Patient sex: M
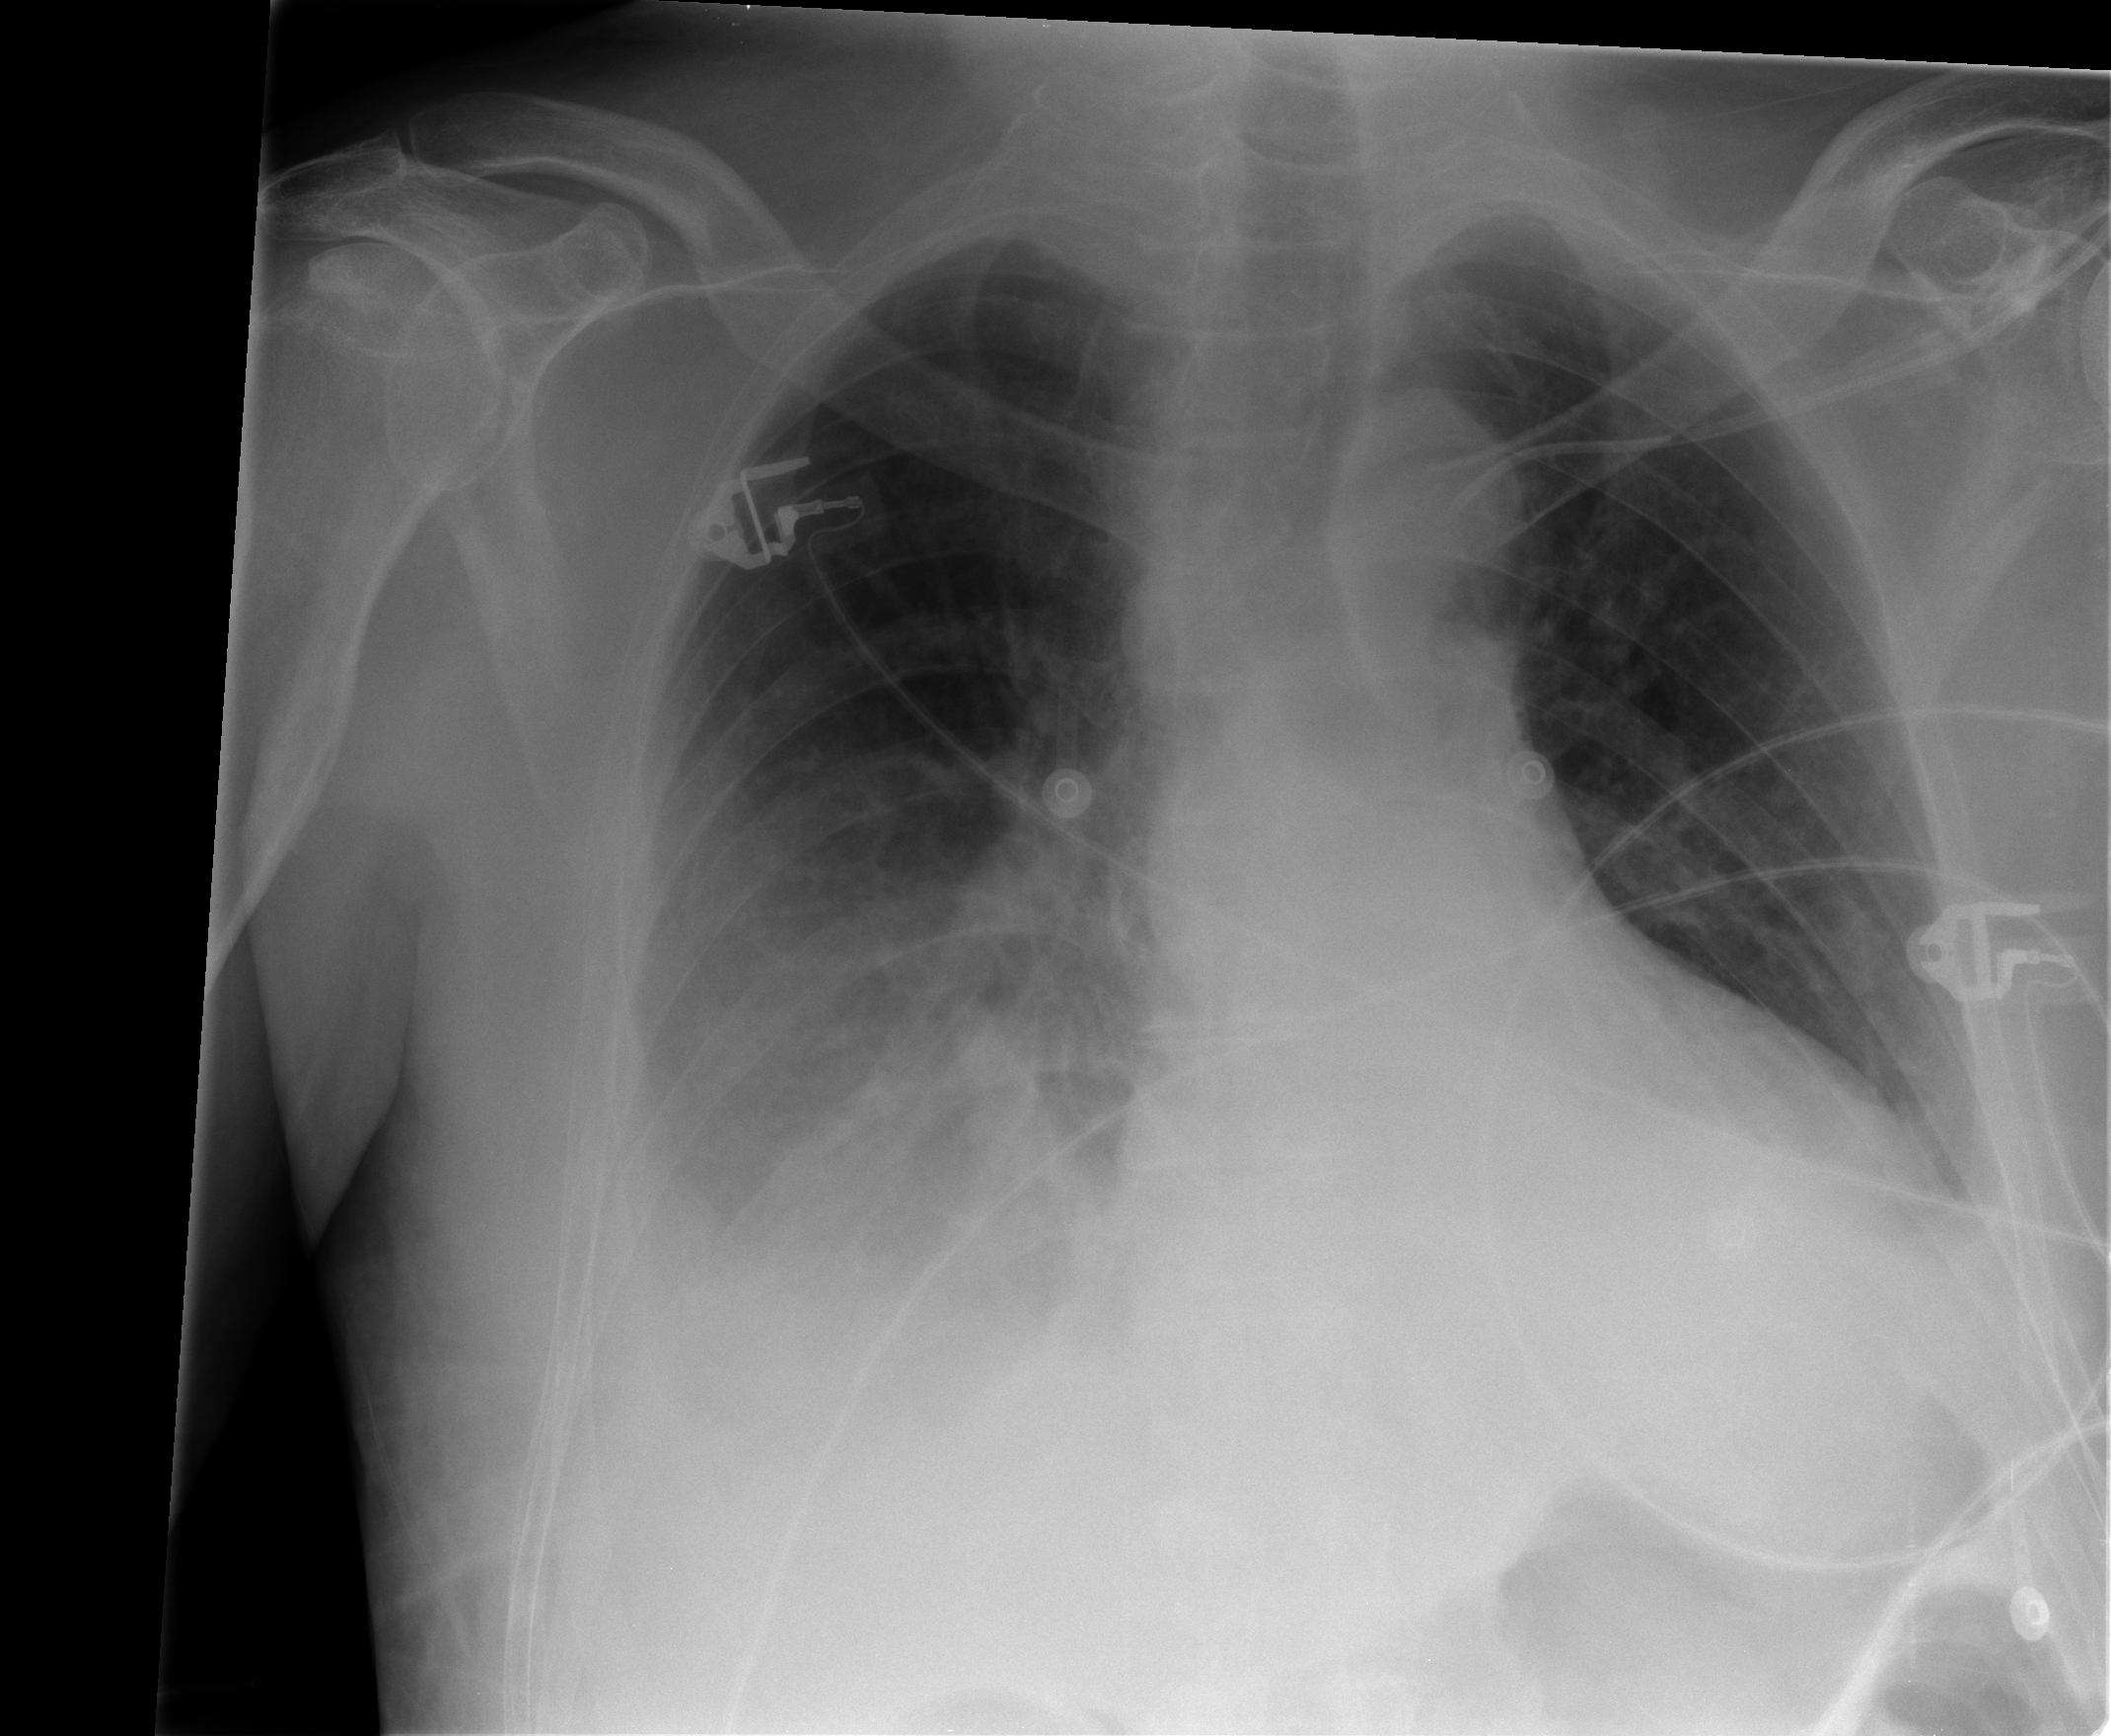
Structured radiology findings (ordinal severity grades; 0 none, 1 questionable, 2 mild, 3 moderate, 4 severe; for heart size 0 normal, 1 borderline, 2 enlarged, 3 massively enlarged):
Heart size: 2
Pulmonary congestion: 0
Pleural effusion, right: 2
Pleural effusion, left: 1
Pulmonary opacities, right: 0
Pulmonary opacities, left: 0
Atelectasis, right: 2
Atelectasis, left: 2